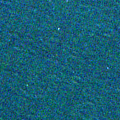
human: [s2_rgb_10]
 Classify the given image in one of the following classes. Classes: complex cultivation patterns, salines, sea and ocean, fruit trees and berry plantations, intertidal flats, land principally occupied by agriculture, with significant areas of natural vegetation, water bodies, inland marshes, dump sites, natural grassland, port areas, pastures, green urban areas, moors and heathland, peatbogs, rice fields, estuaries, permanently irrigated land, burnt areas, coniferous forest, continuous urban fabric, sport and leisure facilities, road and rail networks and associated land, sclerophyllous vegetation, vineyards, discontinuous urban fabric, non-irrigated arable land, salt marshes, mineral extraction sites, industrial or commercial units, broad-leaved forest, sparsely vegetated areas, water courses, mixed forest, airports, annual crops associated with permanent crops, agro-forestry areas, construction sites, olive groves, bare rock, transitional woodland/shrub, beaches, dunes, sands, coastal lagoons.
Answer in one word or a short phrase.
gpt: sea and ocean